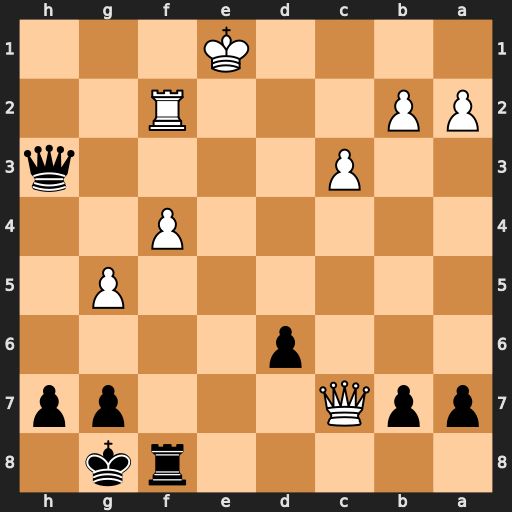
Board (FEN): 5rk1/ppQ3pp/3p4/6P1/5P2/2P4q/PP3R2/4K3
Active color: b
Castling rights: -
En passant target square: -
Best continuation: Re8+ Kd2 Qe3+ Kc2 Qxf2+